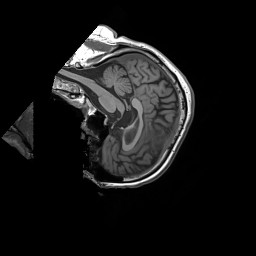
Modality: T1w
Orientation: sagittal
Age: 68
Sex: male
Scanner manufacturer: siemens
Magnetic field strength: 3 T
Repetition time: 1.55 s
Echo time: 0.00234 s